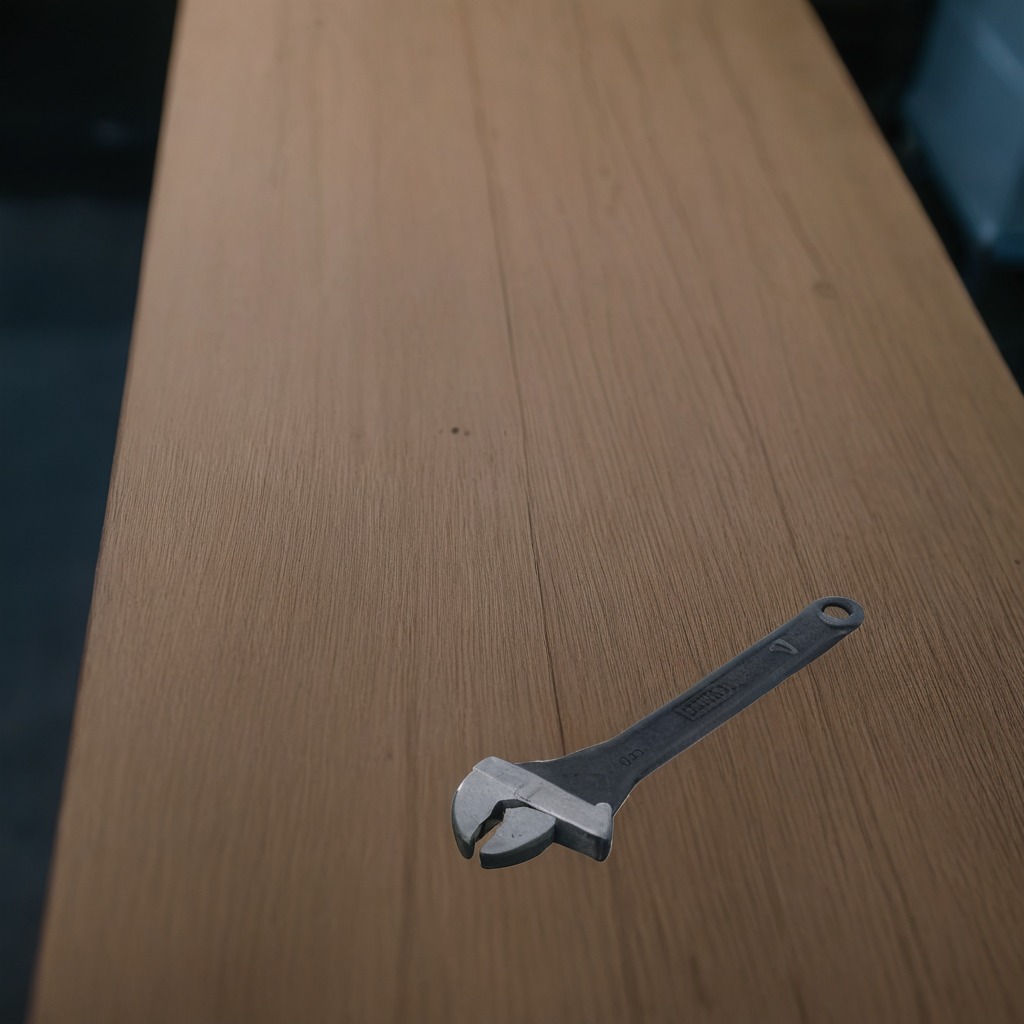
A wrench is lying on the old table with faint burn marks in a small garage at twilight.